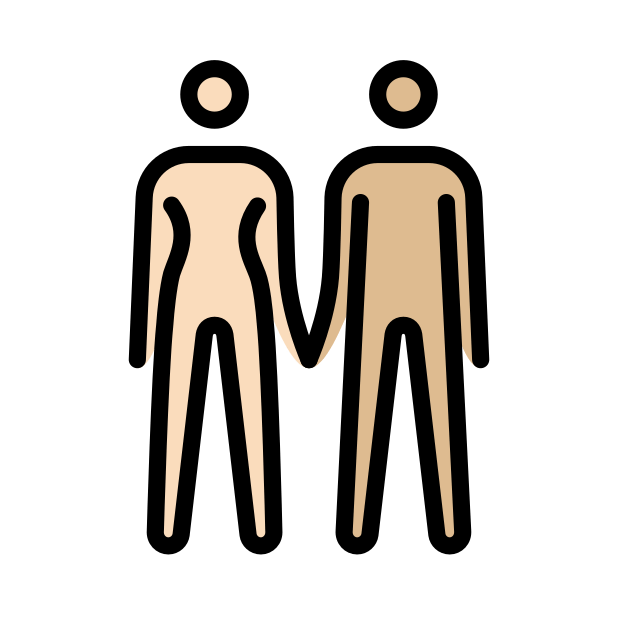
woman and man holding hands: light skin tone, medium-light skin tone